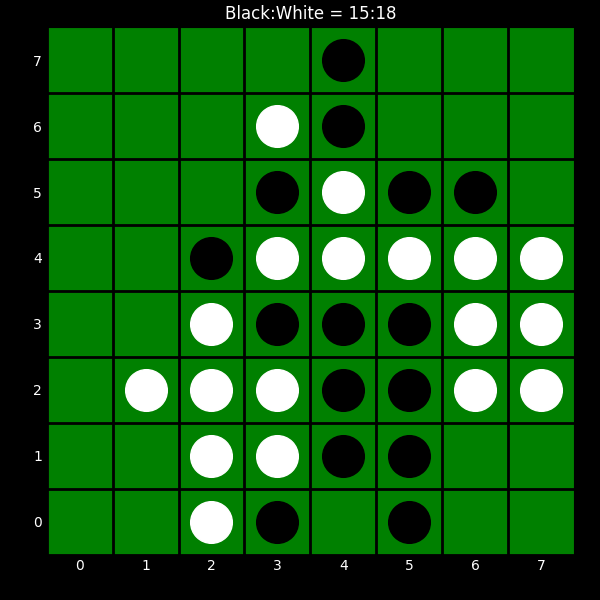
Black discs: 15
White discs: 18